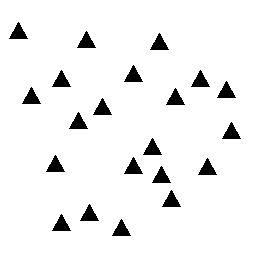
Squares: 0
Triangles: 21
Stars: 0
Total shapes: 21